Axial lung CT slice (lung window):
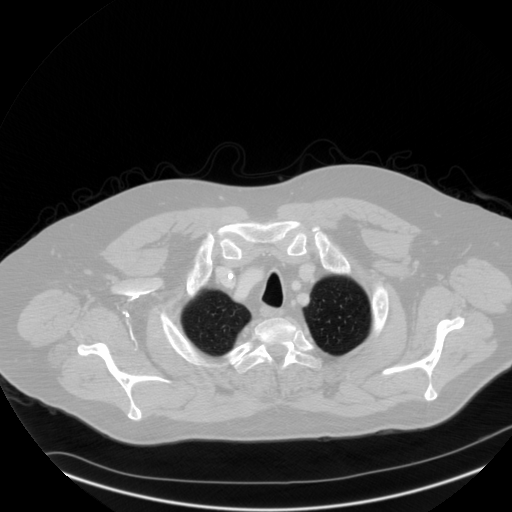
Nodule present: no